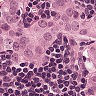
Metastatic tissue present: yes